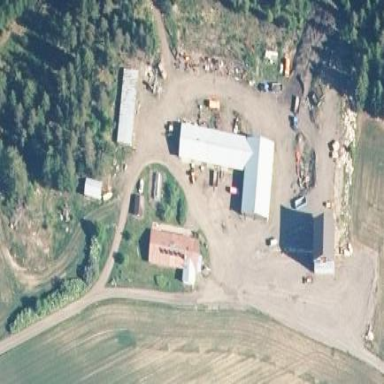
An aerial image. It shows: Farmyard area.